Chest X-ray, PA view. Patient: 56 years old, sex M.
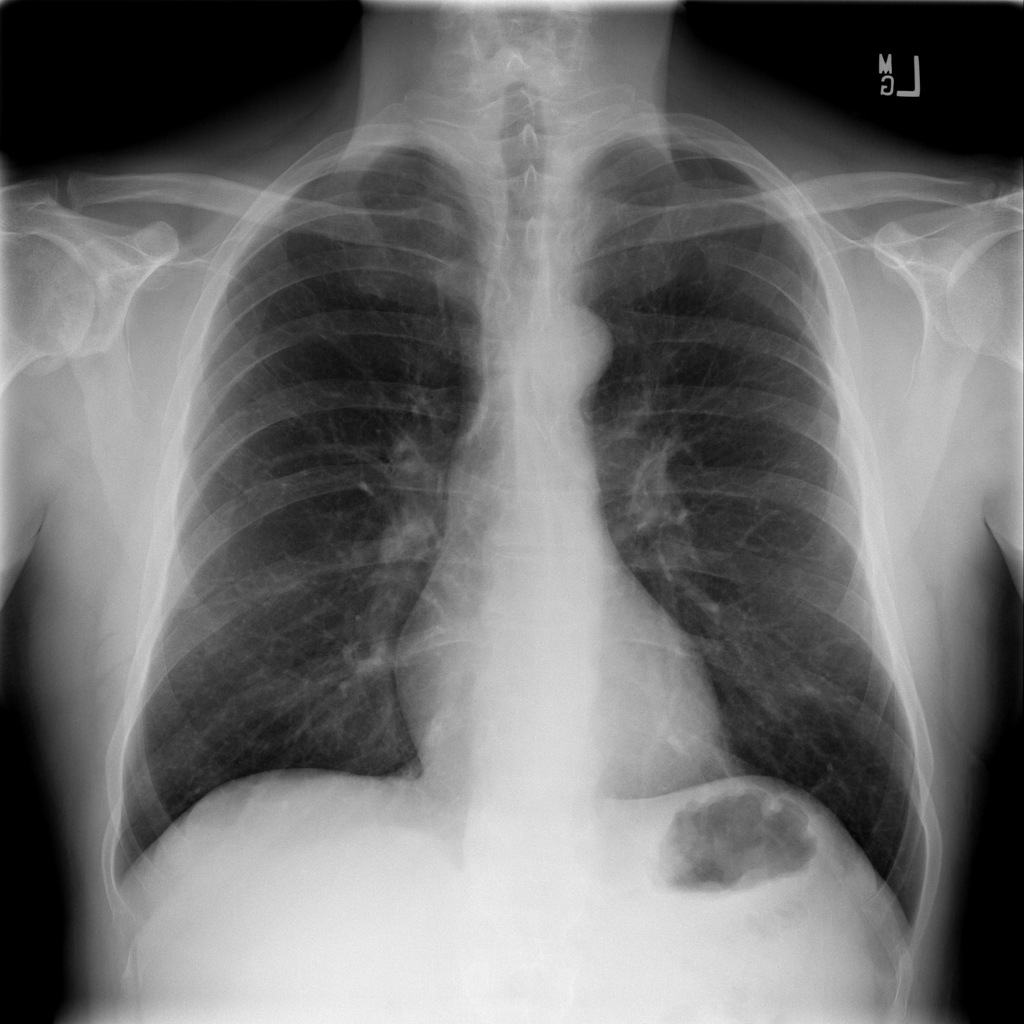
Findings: No Finding